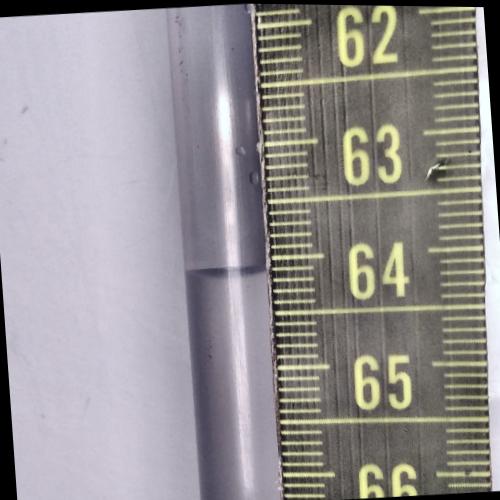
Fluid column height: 64.1 cm